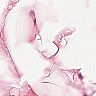
Metastatic tissue present: no